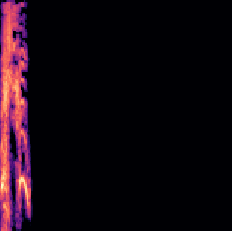
Sound class: Person sneeze